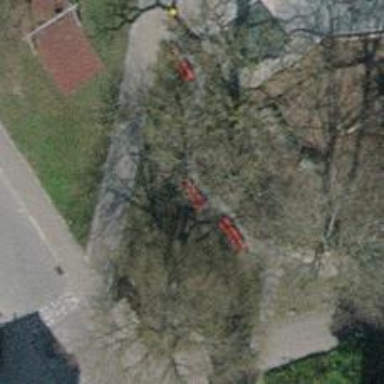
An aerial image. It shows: Bench.